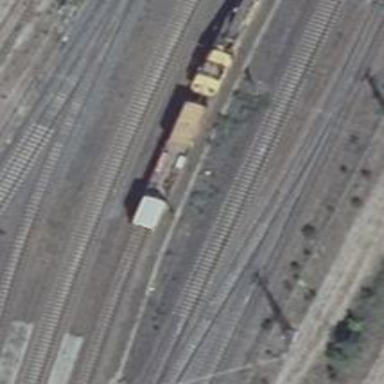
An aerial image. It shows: Railway track with contact line for electrification.